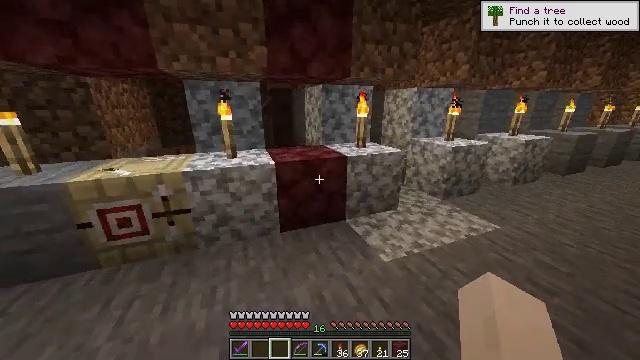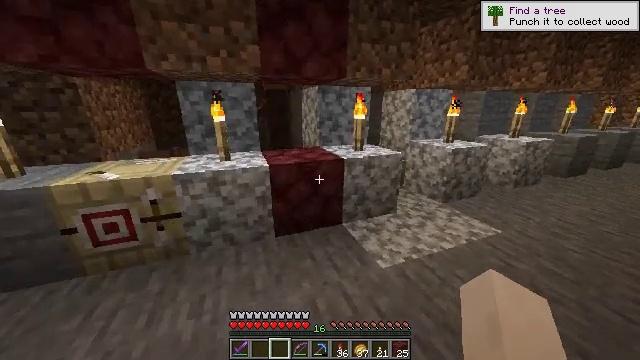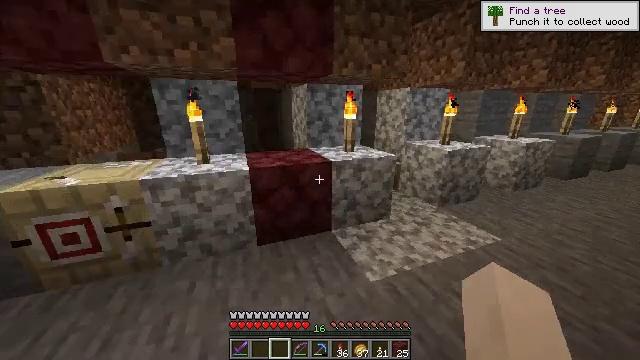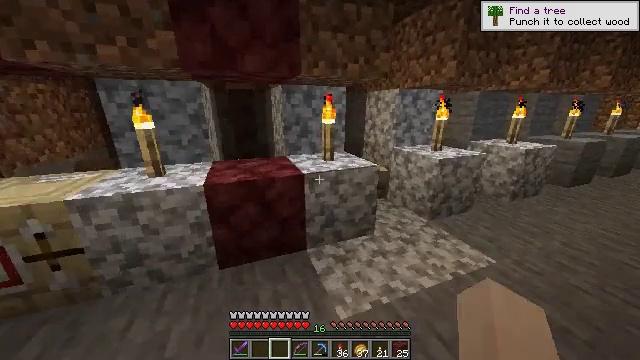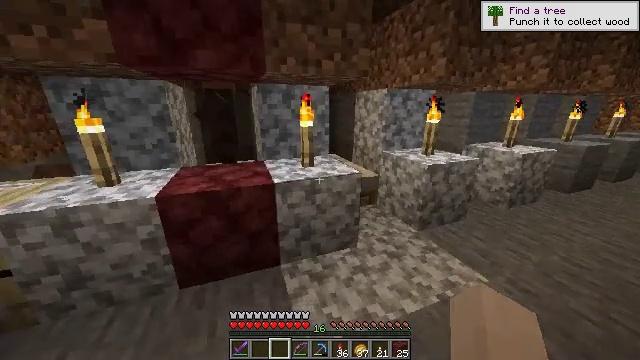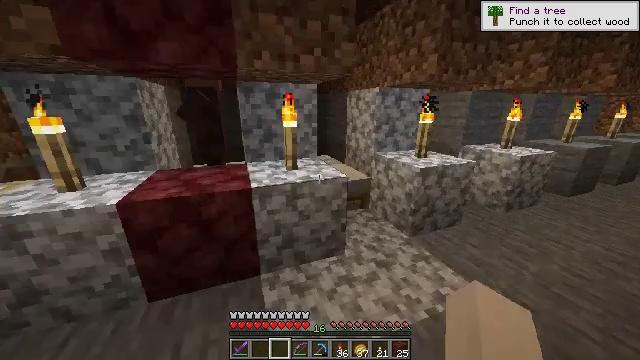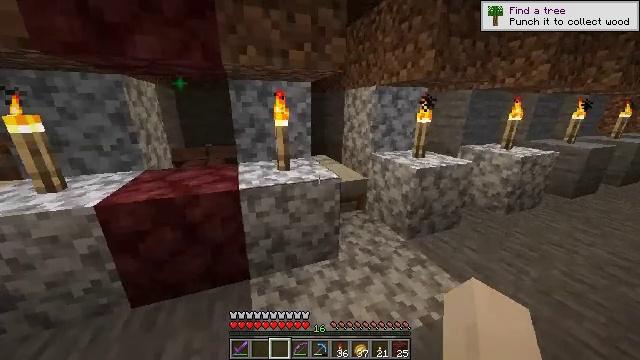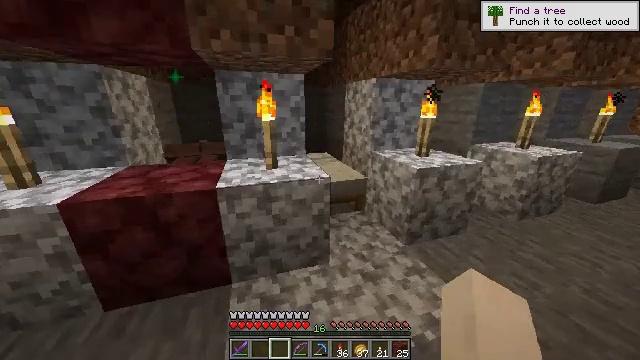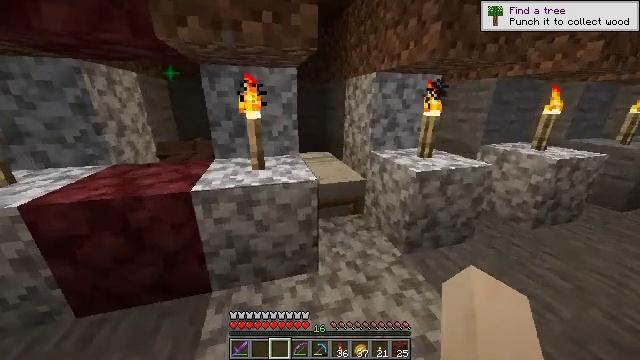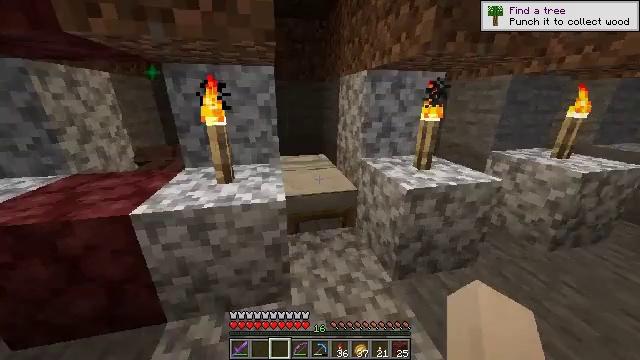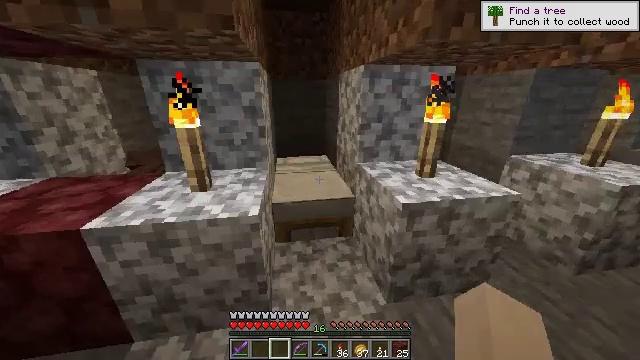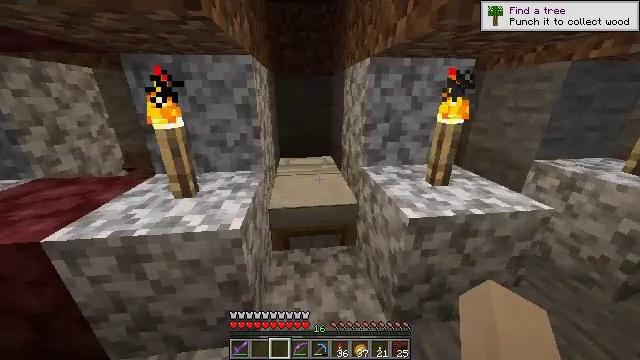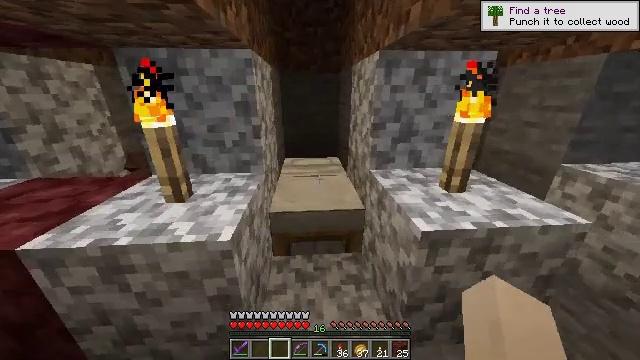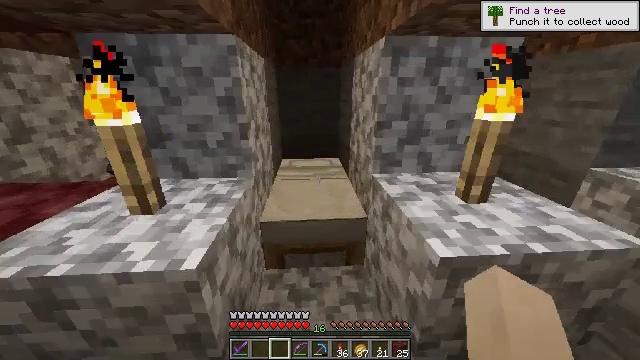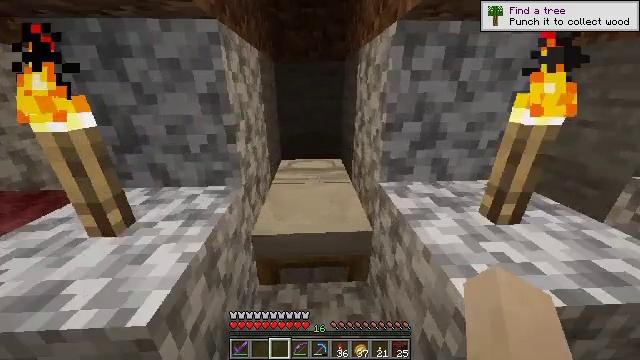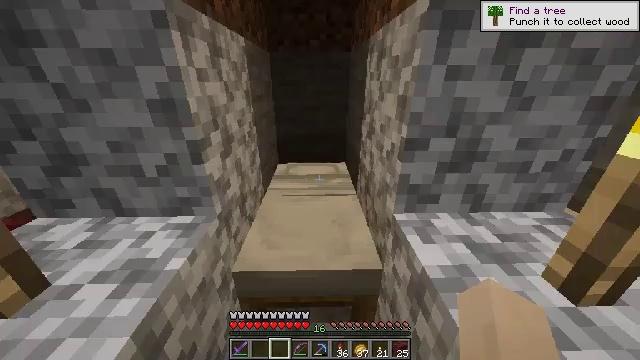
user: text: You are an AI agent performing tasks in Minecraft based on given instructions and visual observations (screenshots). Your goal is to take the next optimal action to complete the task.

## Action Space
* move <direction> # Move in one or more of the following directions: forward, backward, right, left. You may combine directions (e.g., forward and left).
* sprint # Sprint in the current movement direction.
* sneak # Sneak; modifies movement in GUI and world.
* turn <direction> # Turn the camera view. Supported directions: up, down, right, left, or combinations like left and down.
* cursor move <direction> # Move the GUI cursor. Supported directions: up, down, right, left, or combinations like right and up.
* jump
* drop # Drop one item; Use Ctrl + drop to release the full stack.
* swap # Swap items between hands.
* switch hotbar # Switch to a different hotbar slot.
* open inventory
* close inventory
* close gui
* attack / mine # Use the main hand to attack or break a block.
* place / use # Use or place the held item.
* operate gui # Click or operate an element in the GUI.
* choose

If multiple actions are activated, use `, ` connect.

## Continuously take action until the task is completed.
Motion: motion action
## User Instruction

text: Collect the oak wall sign by mining it.
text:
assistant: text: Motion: move forward and move right
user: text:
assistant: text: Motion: move forward and move right
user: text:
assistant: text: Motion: move forward and move right
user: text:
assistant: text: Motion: move forward and move right
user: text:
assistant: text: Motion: move forward and move right
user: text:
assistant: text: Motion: move forward and move right
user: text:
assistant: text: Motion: move forward and move right, turn left
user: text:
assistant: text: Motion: move forward and move right, turn left
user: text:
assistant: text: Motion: move forward and move right, turn left
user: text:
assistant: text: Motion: move forward and move right, turn left
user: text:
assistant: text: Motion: move forward, turn left
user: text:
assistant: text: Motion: move forward, turn left
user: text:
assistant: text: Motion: move forward
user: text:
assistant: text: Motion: move forward
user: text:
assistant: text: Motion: move forward, turn left and down
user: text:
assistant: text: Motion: move forward, turn left and down
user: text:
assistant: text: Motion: turn left and down
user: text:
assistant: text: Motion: turn left and down
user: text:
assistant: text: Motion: turn down, use / place
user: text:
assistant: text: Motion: turn right and down, use / place
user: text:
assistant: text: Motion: use / place
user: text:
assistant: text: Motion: use / place
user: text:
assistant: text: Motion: no_op
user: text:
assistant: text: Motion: no_op
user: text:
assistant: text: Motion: no_op
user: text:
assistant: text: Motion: open gui
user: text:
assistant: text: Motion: no_op
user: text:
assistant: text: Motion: no_op
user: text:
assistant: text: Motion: no_op
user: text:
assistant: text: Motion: no_op